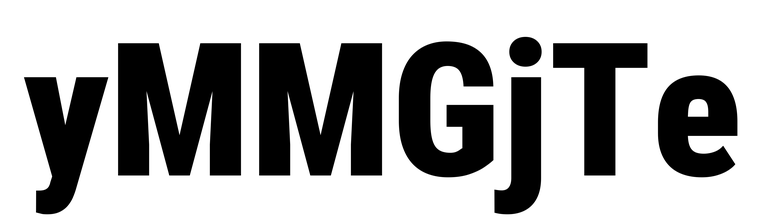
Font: Roboto_Condensed_Black